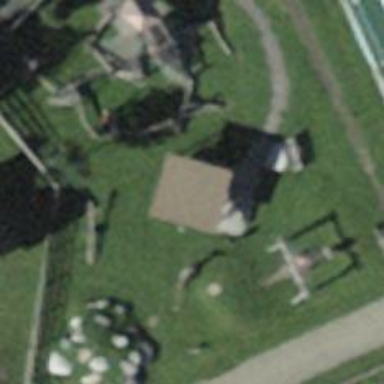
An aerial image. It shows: Sandpit at the playground.